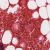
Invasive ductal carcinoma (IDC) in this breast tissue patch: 0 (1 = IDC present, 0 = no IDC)